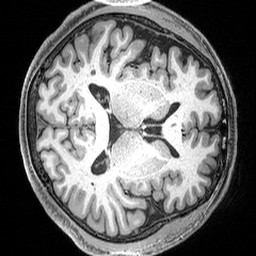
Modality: T1w
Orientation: axial
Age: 57
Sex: female
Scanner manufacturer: siemens
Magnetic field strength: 3 T
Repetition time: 2.3 s
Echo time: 0.00298 s